Aerial crown-view tile of a tropical tree (Barro Colorado Island, Panama), acquired 20250715:
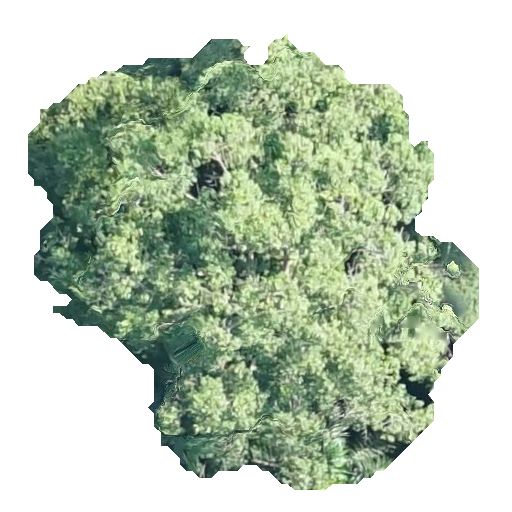
Species: Ocotea leptobotra
GBIF accepted scientific name: Ocotea leptobotra
Crown area: 211.278 m²